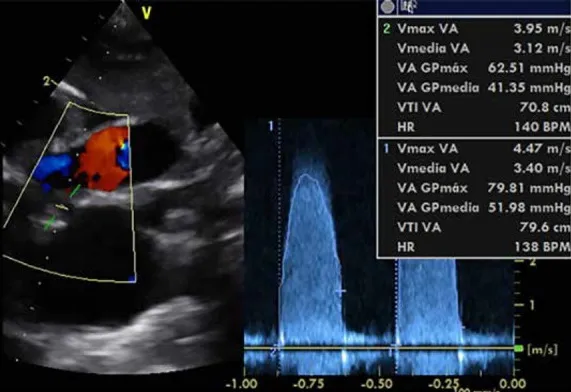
Aortic valve gradient.
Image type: radiology (ultrasound)